Field crop: tomato
Growth stage: 2
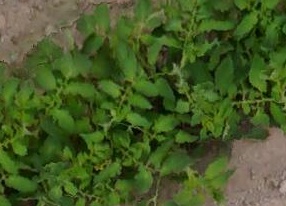
Species: tomato